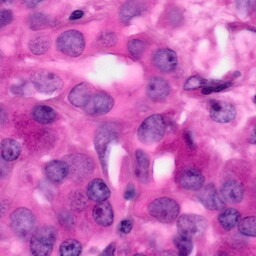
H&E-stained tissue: Pancreatic